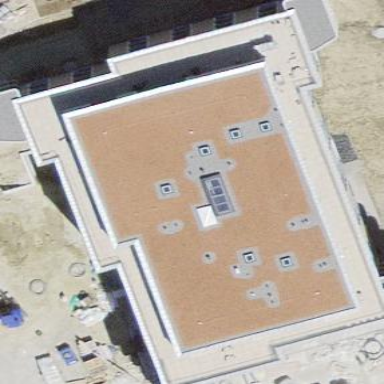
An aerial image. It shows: Building with apartments and flat roof.